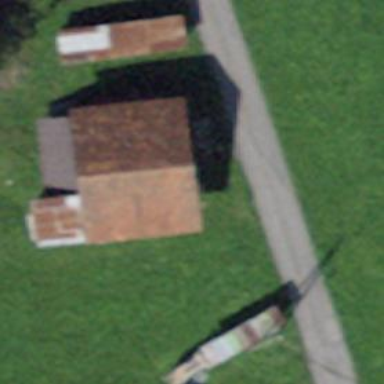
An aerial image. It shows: Rural barn.